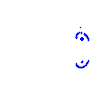
Particle: kaon